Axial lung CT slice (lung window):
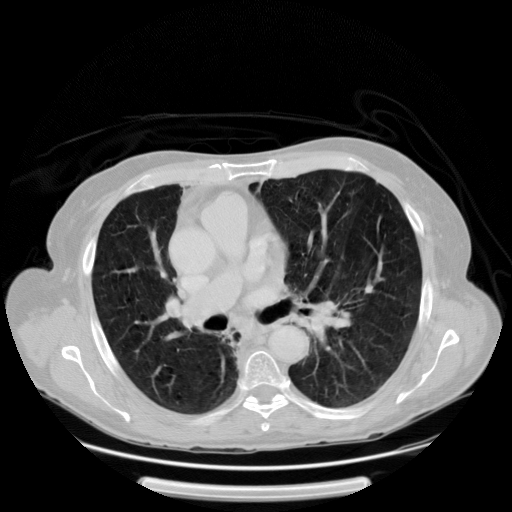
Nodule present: no